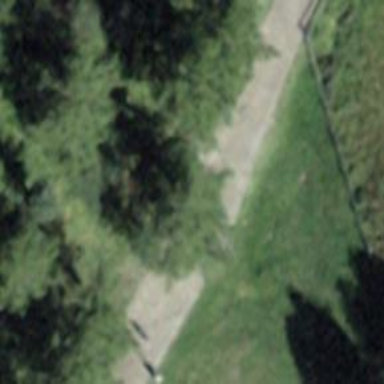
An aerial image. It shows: Bench.